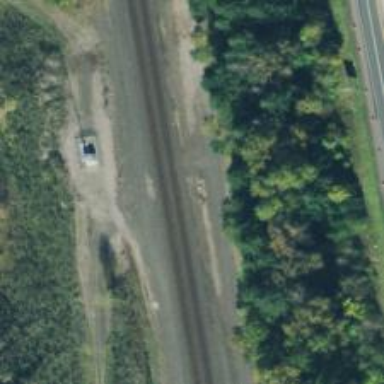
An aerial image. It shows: Railroad crossover.